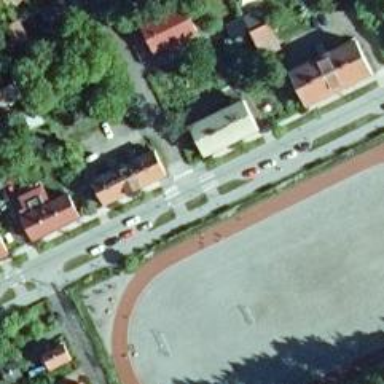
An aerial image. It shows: Asphalt road in residential area.